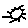
Label: sun